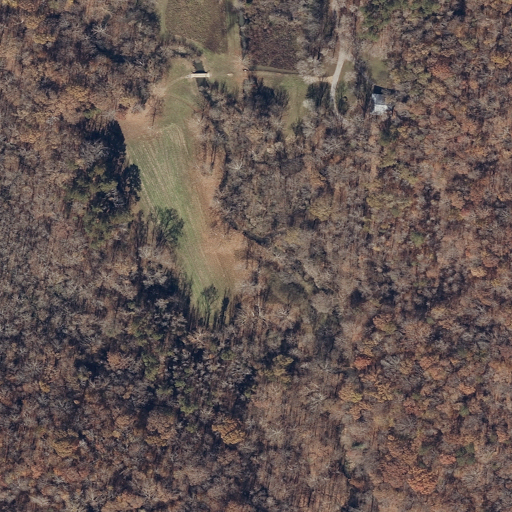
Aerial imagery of valley in Alabama named Guinn Cove containing deciduous forest, shrub, woody wetlands, evergreen forest, low intensity development, and herbaceous wetlands